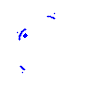
Particle: proton